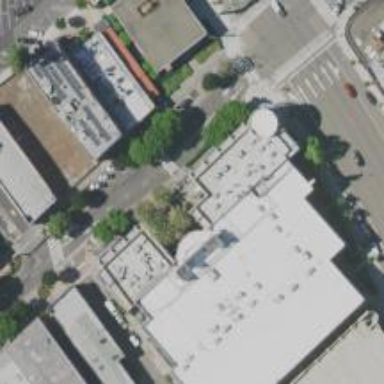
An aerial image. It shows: Cinema.